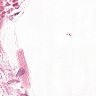
Metastatic tissue present: no